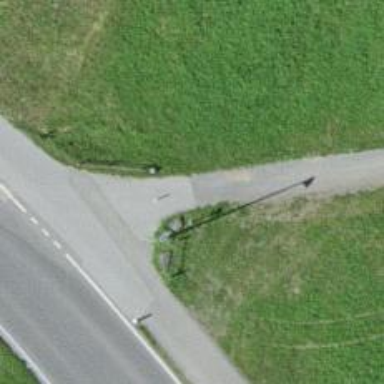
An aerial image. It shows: Bollard.